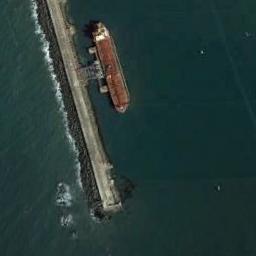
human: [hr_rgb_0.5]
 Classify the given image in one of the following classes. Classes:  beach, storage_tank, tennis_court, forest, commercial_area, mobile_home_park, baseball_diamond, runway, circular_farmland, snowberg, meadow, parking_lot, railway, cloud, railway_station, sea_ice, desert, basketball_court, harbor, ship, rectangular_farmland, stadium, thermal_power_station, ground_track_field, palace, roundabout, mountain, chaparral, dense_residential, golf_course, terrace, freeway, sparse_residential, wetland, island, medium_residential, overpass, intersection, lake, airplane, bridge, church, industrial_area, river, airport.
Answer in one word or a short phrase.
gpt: ship